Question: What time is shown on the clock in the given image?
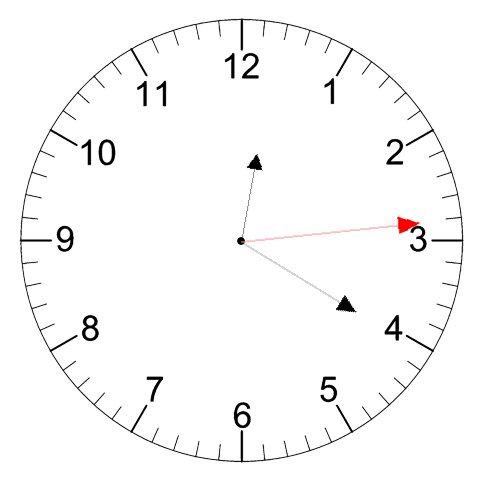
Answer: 12:20:14